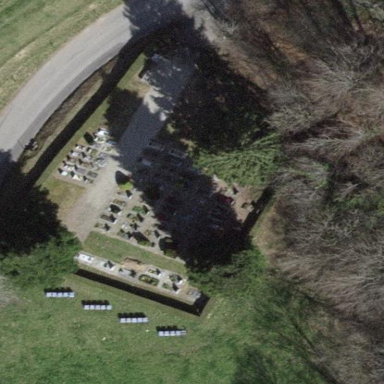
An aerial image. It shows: Cemetery.